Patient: sex M, age 77
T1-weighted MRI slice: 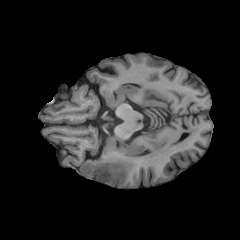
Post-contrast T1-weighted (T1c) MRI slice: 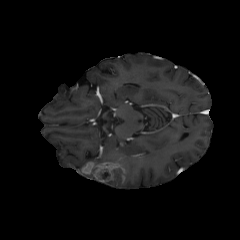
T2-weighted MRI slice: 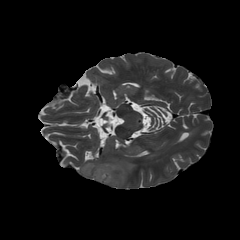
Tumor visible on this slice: yes
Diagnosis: Glioblastoma, IDH-wildtype
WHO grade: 4